Field crop: maize
Growth stage: 1
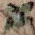
Species: chenopodium